Question: Simple html markup
'''
<div class="this" data-info="false"></div>
$('.this').data('info');
'''
returns correctly: 'false'
'''
$('.this').data('info', 'true');
'''
'data-info' not changed!

Is there somthing I did it wrong? Thanks
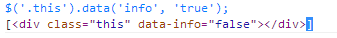
Answer: When you set a value using '.data()', jQuery uses it's own internal storage to keep track of the value, it doesn't update the attribute. If you want to do that, you'll need to use '.attr()':
'''
$('.this').attr('data-info', 'true');
'''
You can see that the value is read correctly after setting it here: <URL>